Field crop: tomato
Growth stage: 2
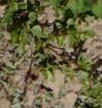
Species: portulaca